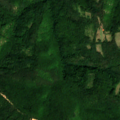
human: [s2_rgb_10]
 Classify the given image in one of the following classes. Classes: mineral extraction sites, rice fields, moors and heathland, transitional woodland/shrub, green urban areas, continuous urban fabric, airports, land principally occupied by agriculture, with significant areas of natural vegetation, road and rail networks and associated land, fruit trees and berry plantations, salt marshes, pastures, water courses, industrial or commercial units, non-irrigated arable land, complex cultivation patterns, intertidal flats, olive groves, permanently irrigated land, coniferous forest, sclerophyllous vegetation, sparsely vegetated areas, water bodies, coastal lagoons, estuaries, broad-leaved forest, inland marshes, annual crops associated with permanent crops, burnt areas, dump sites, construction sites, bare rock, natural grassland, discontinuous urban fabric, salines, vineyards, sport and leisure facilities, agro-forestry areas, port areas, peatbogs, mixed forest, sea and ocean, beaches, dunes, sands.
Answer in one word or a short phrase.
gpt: land principally occupied by agriculture, with significant areas of natural vegetation, broad-leaved forest